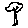
Label: tree